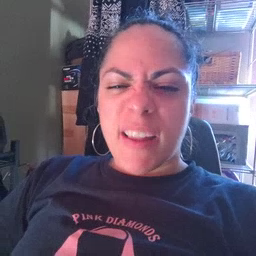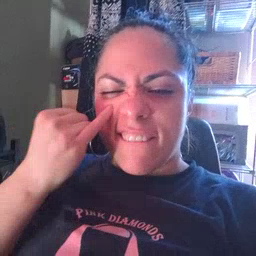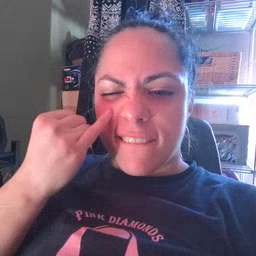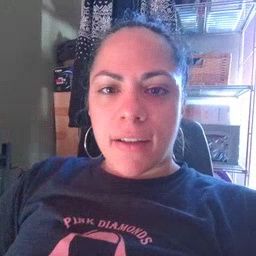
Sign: if